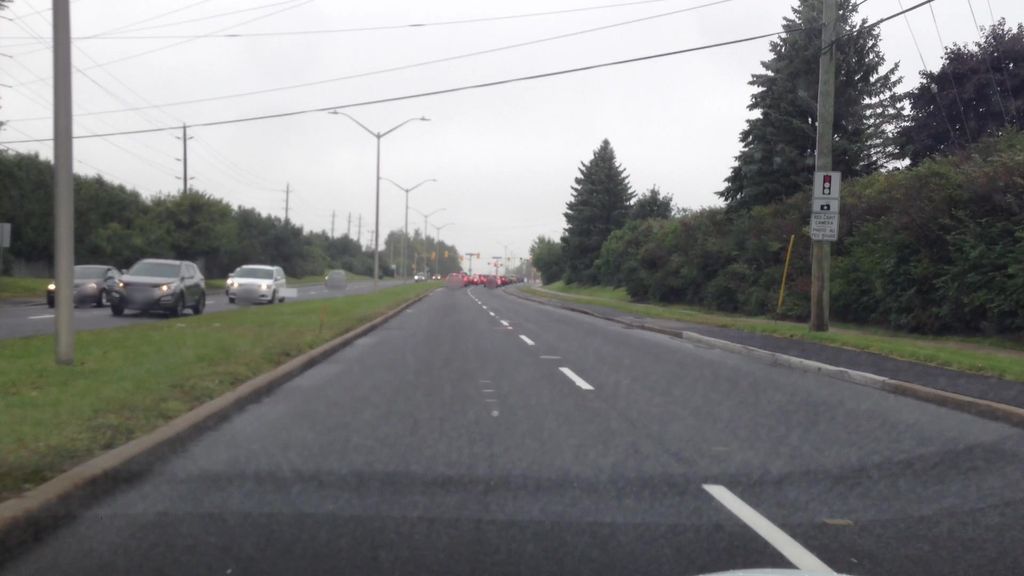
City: ottawa-gatineau